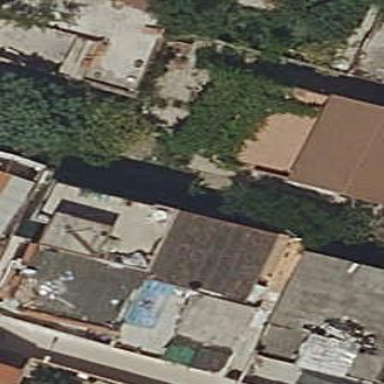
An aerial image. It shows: Detached building.